Milling tool wear sample.
Tool blade image: 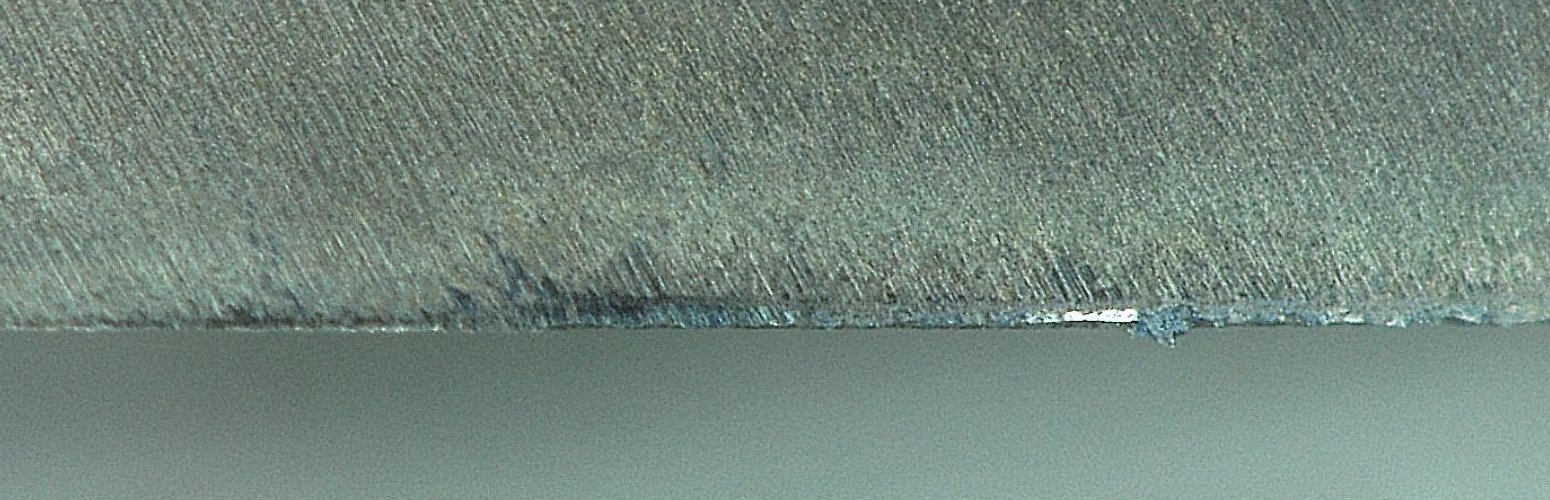
Chip image: 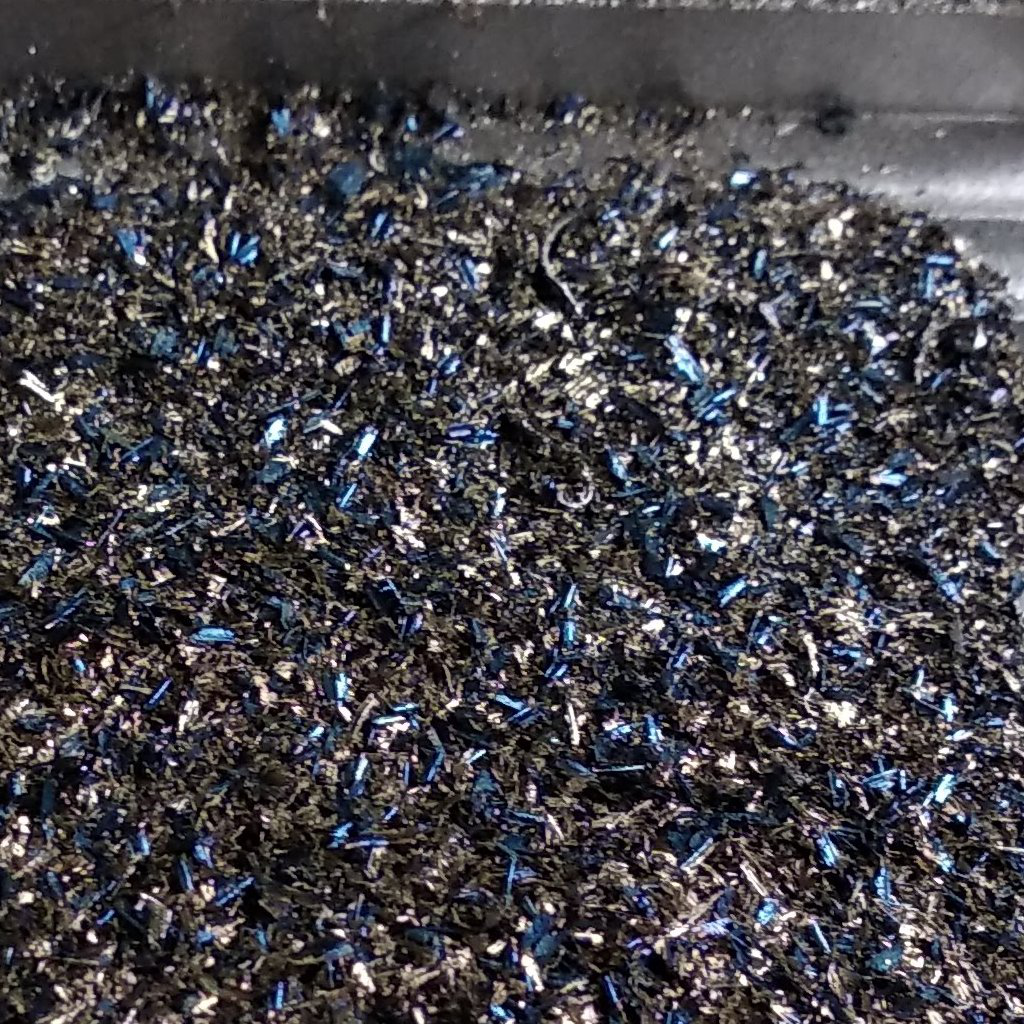
Workpiece image: 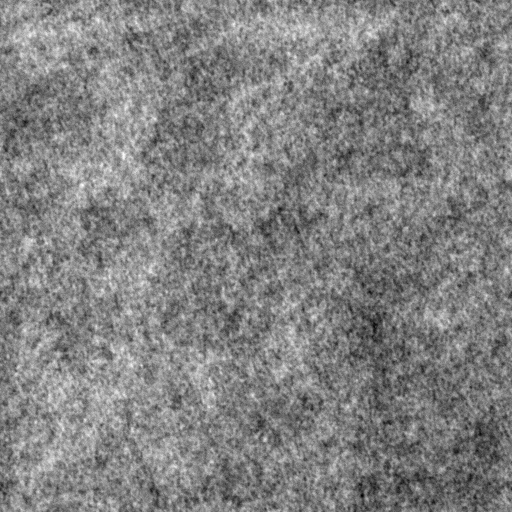
Tool wear state: dulled
Gaps: 12.21
Flank wear: 122.12
Overhang: 32.06
Force-signal Mel-spectrograms (X, Y, Z axes): 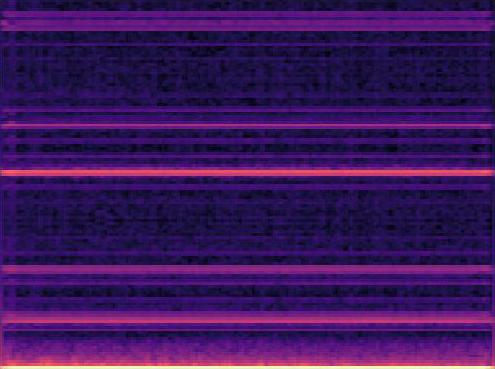 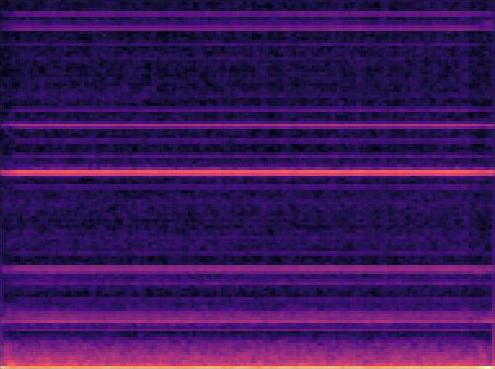 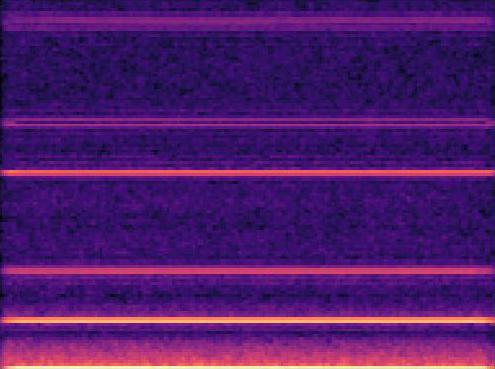
Force-signal scalograms (X, Y, Z axes): 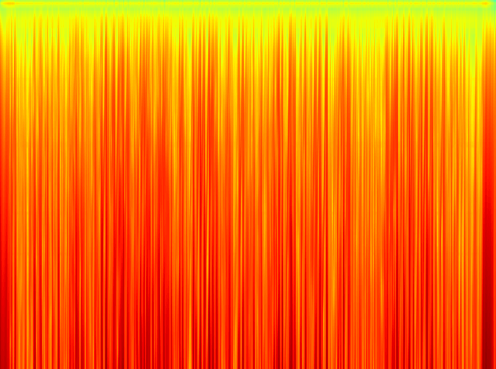 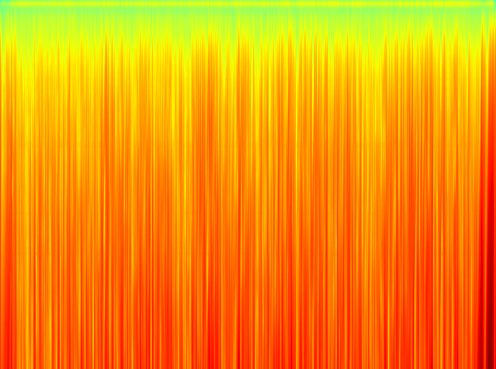 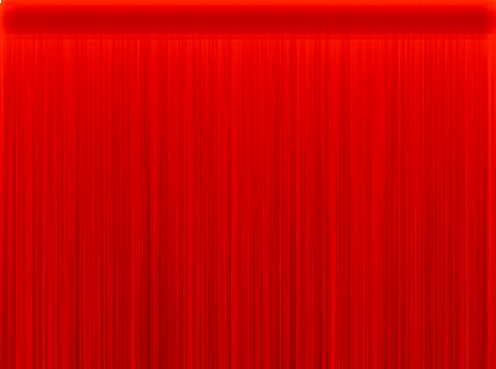
Force phase: accelerated_severe_wear